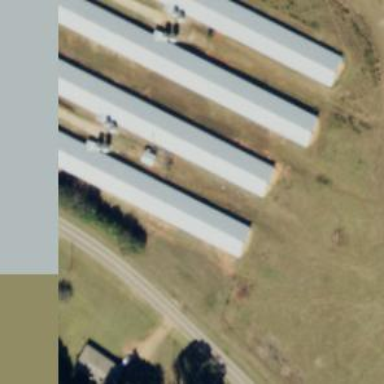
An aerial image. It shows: Farm auxiliary building.